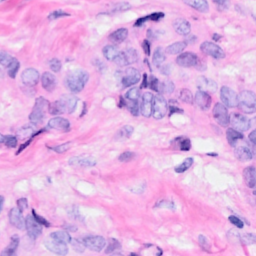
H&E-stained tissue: Breast